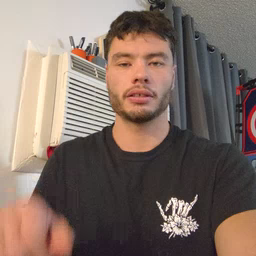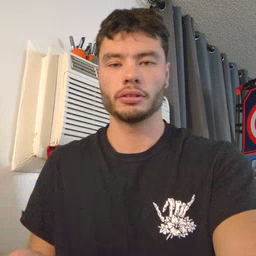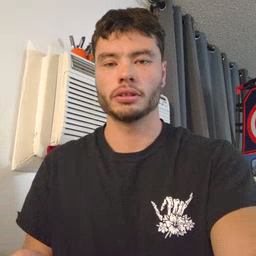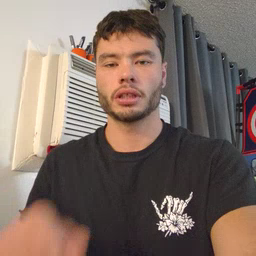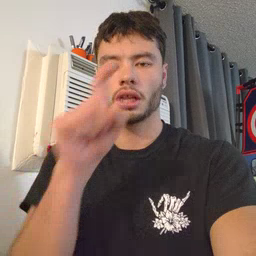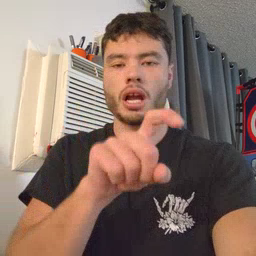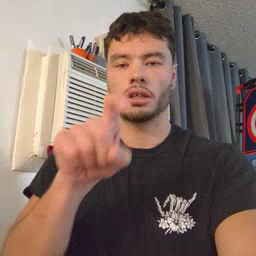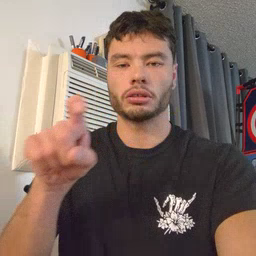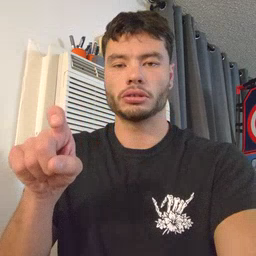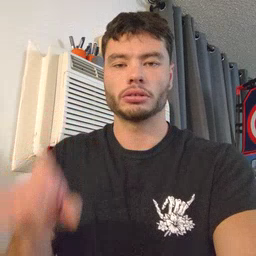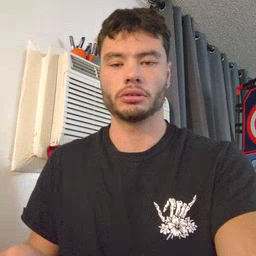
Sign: closet